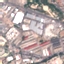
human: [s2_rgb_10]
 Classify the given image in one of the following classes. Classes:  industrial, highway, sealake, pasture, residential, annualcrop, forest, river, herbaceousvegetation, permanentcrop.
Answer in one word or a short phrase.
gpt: Industrial